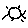
Label: sun